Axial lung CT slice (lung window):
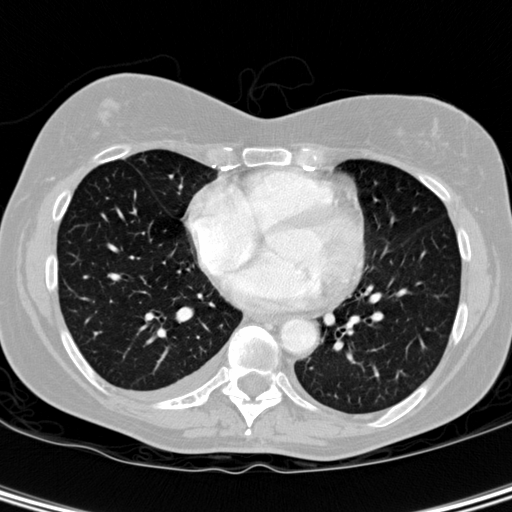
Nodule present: no